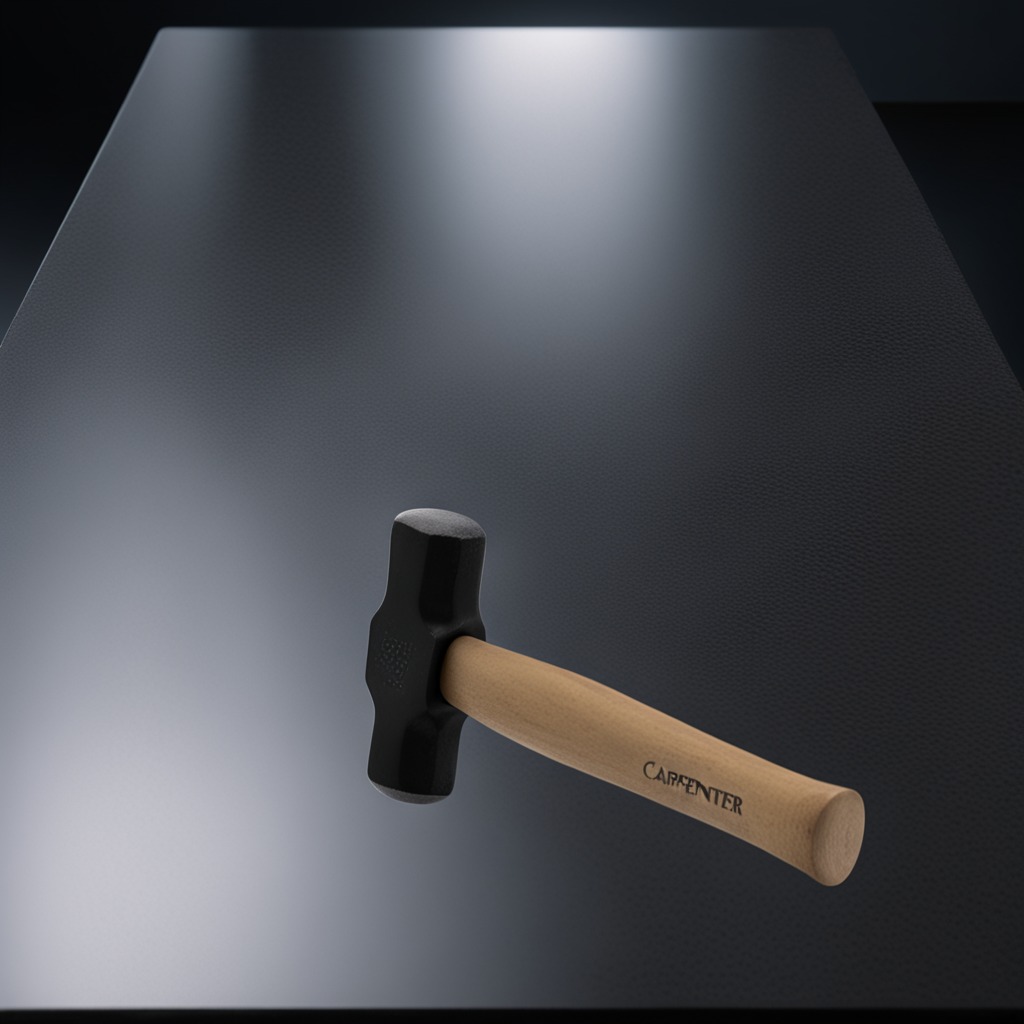
A hammer is lying on a clean granite table inside a workshop at night.